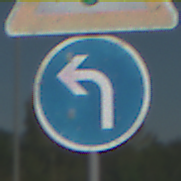
Verkehrszeichen: VorgeschriebeneFahrtrichtungLinks
Zusatzzeichen oben: Lichtzeichenanlage
Umgebung: Outdoor, Suburban
Tageszeit: MorningAfternoon
Wetter: PartlyCloudy
Licht: Natural
Jahreszeit: NotSpecified
Kontrast: HighContrast